Field crop: maize
Growth stage: 2
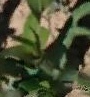
Species: maize